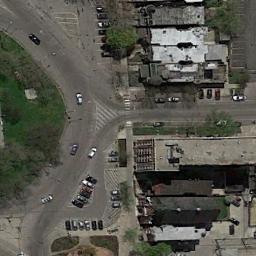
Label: intersection